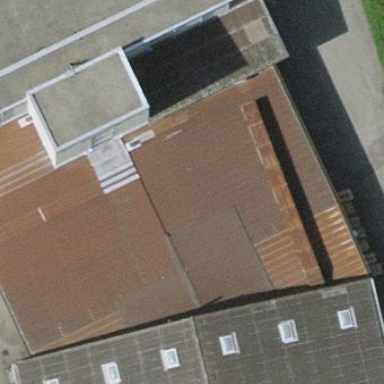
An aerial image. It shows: Industrial building.